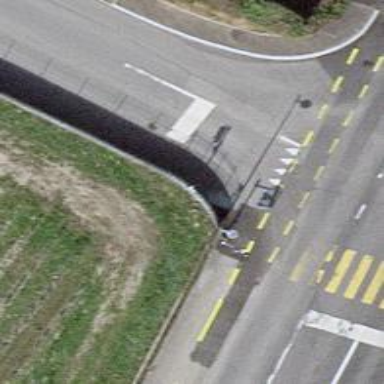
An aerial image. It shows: Cycleway.